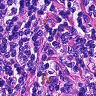
Metastatic tissue present: no